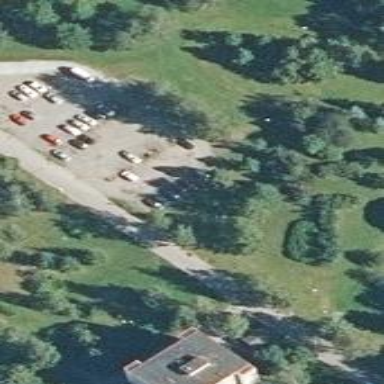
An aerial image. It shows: Parking area with unpaved surface.